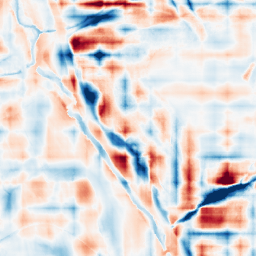
Category: wavelet
Decomposition family: wavelet_reverse_biorthogonal
Decomposition parameters: wavelet: rbio2.4
level: 5
Upsampling method: regularized
Upsampling parameters: scale: 4
lambda_reg: 0.01
Upsampling scale: 4